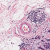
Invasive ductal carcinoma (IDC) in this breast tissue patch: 1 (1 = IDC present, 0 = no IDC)